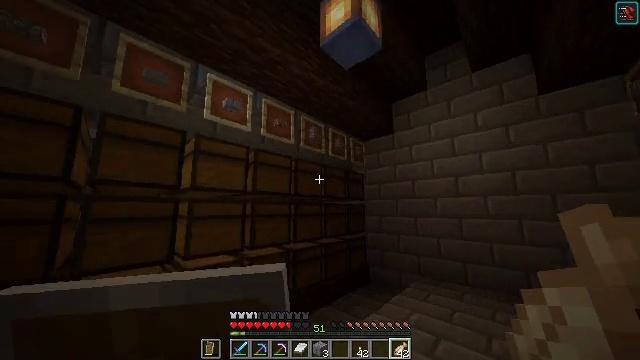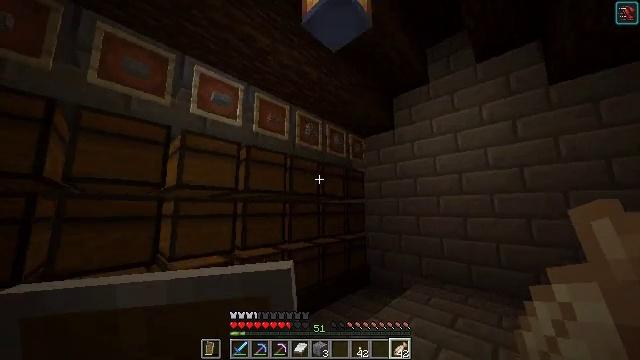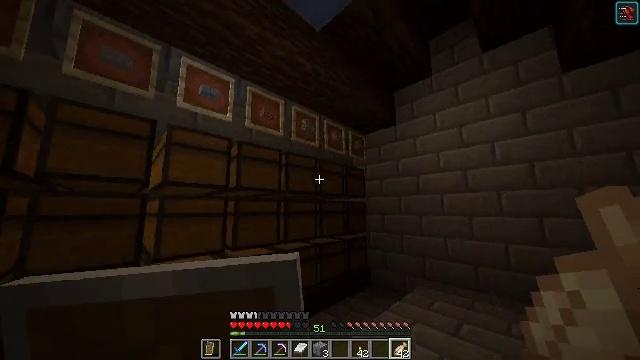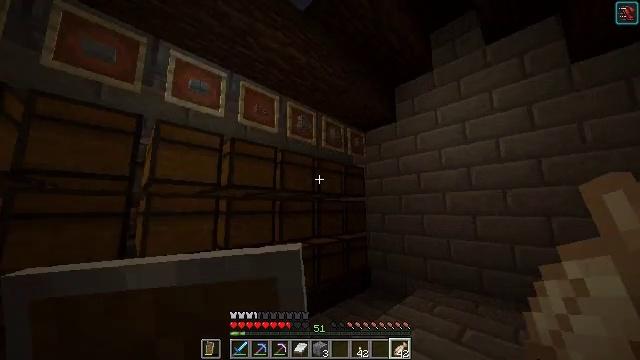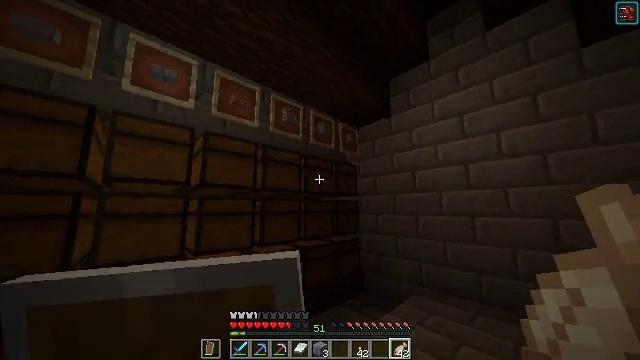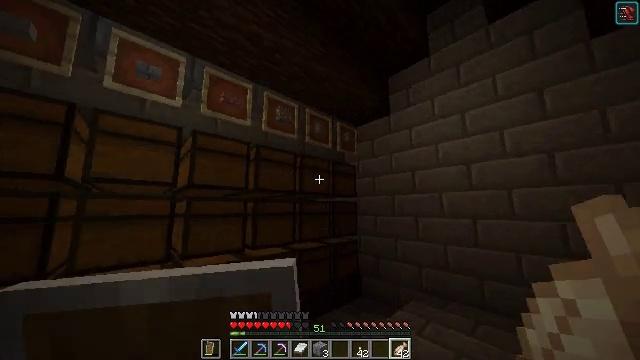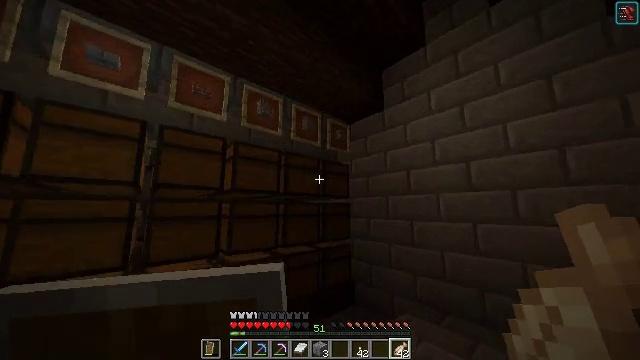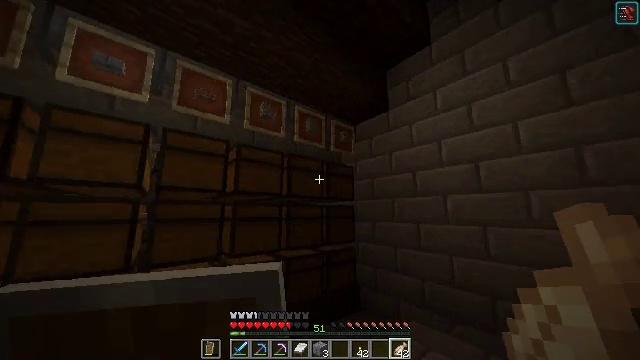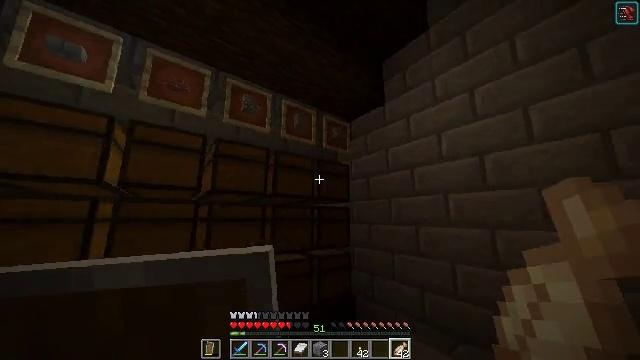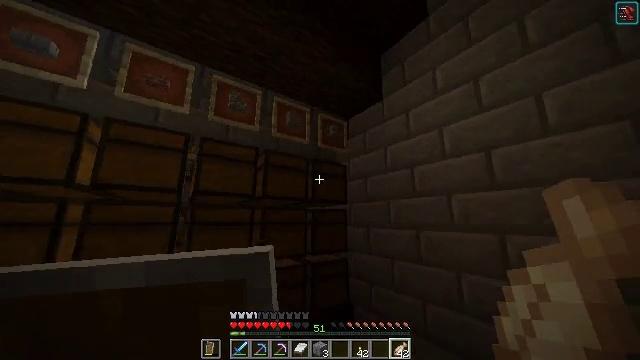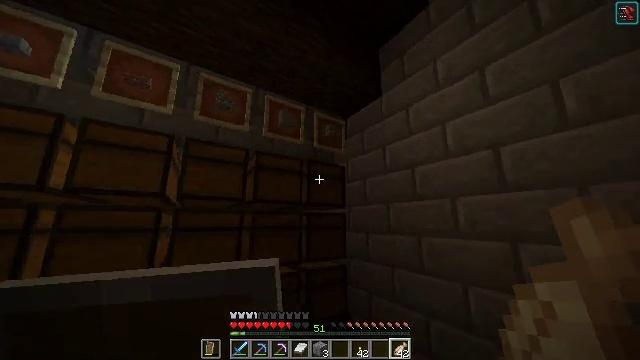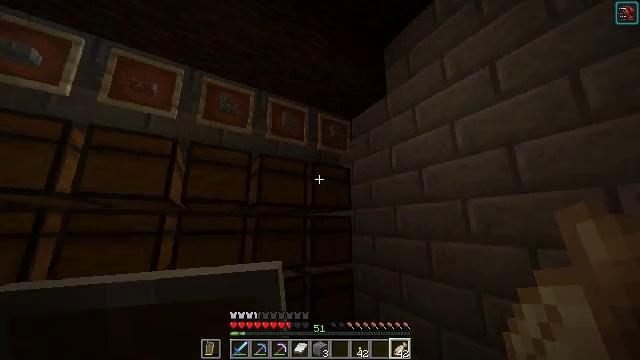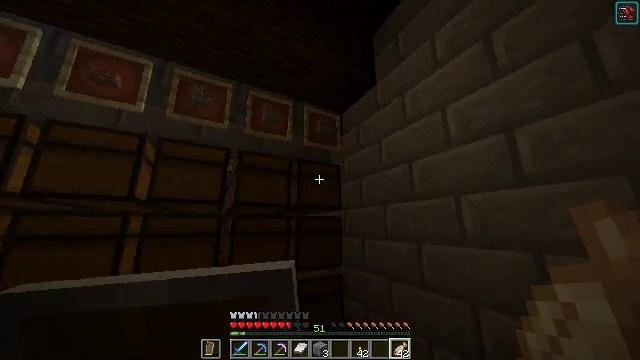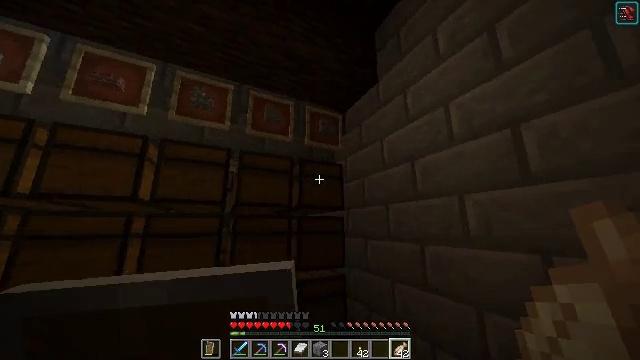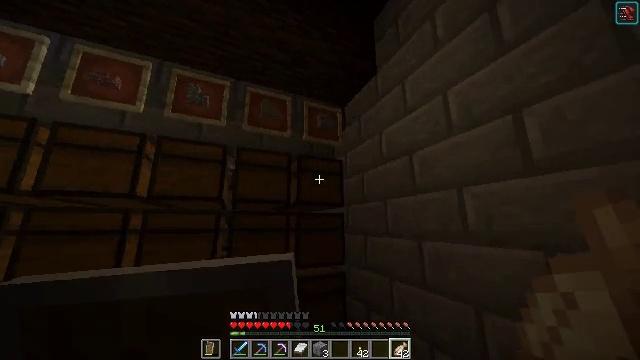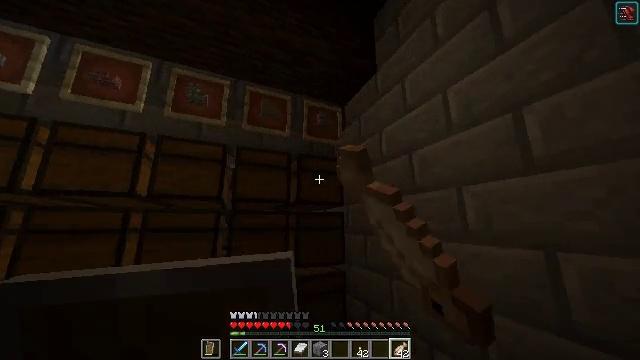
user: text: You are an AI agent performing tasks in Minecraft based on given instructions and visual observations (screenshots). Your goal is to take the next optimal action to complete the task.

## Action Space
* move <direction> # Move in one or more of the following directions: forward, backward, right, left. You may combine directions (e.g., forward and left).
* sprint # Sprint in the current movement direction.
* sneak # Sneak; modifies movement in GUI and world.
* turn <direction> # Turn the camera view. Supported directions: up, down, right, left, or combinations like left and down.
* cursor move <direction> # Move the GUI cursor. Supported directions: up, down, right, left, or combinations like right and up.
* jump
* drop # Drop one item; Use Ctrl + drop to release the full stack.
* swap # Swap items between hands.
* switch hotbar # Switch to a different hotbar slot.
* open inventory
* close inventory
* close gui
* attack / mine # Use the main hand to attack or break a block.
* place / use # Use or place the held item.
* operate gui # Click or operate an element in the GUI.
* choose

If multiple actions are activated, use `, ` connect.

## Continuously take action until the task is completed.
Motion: motion action
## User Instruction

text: Place gunpowder and sand on the crafting grid to craft TNT.
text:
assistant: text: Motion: move forward and move right, turn left
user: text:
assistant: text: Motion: move forward and move right, turn left
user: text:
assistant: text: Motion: move forward and move right
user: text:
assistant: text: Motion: move forward and move right
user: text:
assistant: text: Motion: move forward and move right
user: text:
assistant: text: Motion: move forward and move right, turn left
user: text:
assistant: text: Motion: move forward and move right, turn left
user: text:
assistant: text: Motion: move forward and move right, turn left
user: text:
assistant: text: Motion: move forward and move right, turn left and up
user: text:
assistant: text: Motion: move forward and move right, turn left
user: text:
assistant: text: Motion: move forward and move right, turn left
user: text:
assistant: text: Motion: move right, turn left
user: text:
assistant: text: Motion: turn left
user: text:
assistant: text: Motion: turn left, use / place
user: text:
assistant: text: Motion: use / place
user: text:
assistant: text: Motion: use / place
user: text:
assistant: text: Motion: no_op
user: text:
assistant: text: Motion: no_op
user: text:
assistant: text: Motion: open gui
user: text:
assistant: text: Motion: no_op
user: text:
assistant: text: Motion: no_op
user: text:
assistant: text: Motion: no_op
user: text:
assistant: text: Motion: no_op
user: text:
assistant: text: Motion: no_op
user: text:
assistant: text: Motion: no_op
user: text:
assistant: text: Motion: no_op
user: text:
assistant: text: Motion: no_op
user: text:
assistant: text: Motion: no_op
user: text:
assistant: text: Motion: close gui
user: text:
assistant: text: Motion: open inventory